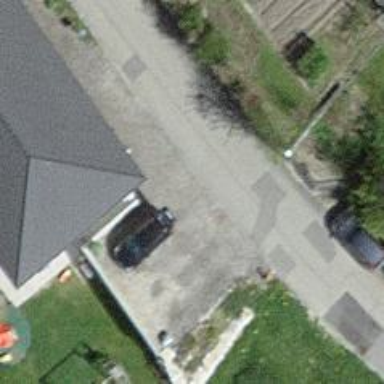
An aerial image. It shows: Residential road with asphalt surface.